Interaction volume radius: 10 \u00c5
Interaction volume height: 30 \u00c5
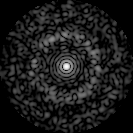
Disorder parameter: 0.8416